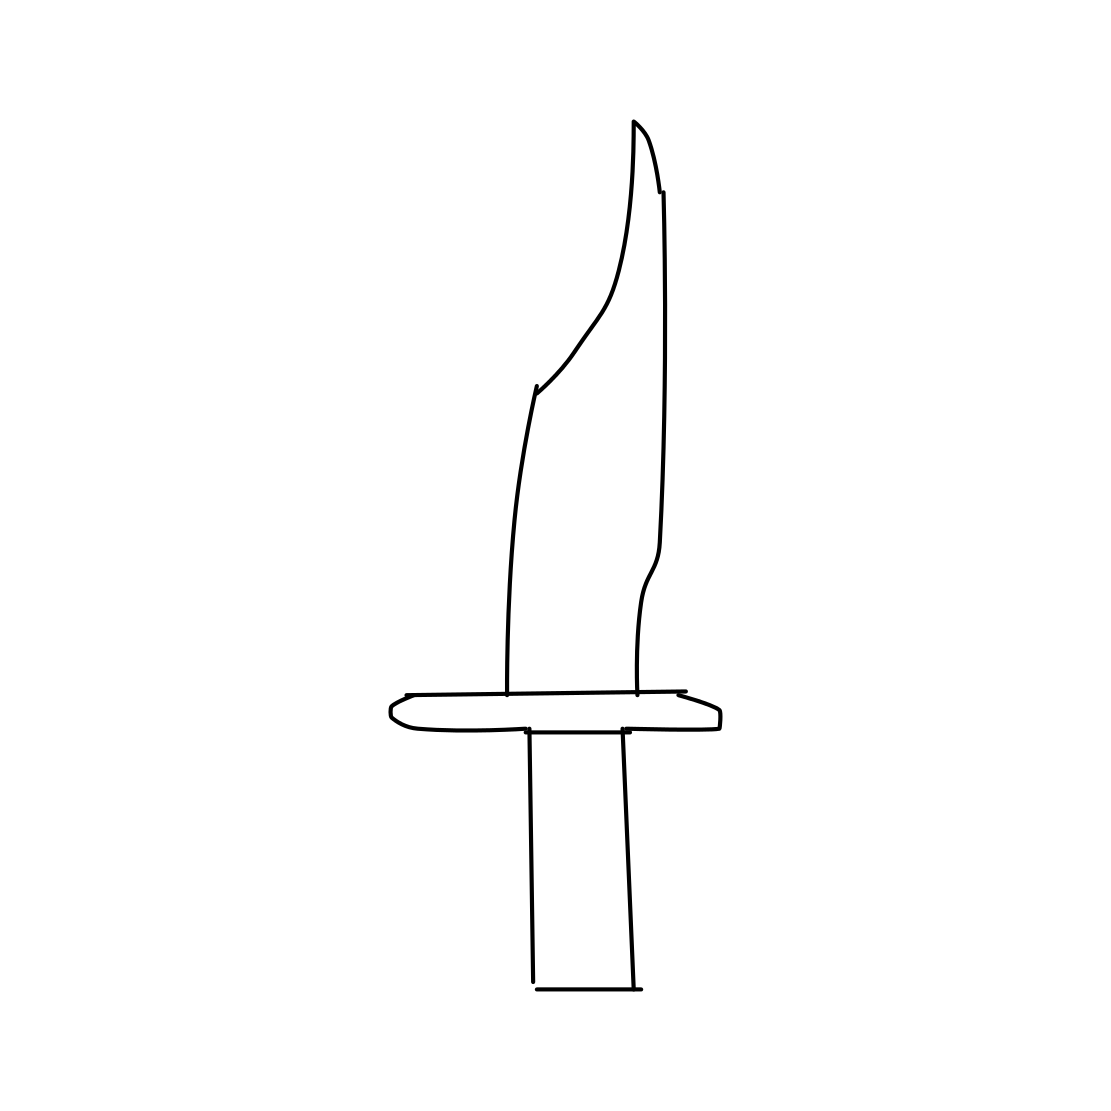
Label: knife